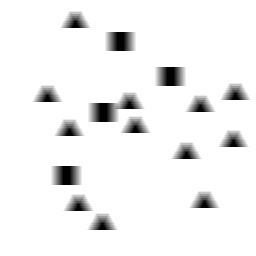
Squares: 4
Triangles: 12
Stars: 0
Total shapes: 16